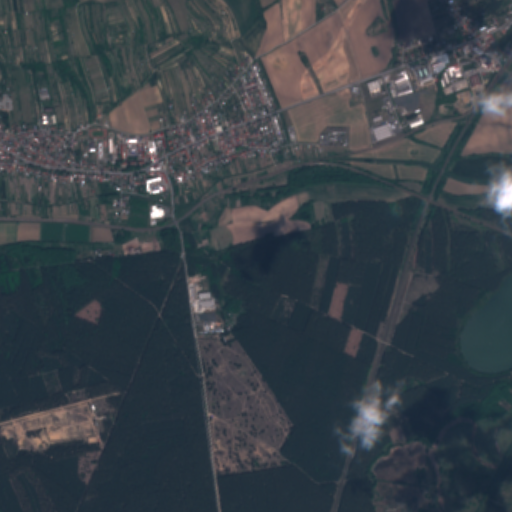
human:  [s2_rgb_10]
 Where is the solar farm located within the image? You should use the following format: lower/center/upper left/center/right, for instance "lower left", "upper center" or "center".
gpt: The solar farm is located in the center of the image.
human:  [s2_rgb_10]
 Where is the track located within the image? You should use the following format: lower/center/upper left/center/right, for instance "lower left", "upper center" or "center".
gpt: The track is located in the upper left of the image.
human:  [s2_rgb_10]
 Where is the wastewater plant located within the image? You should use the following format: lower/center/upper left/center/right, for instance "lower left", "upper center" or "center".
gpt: The wastewater plant is located in the upper right of the image.
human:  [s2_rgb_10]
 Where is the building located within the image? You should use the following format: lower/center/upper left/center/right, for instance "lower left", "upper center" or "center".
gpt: There is no building in the image.